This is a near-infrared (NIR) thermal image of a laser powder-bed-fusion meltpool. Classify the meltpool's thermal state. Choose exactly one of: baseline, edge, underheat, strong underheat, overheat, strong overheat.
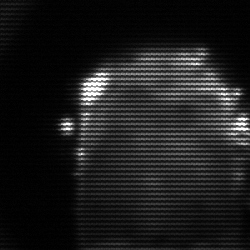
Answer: baseline